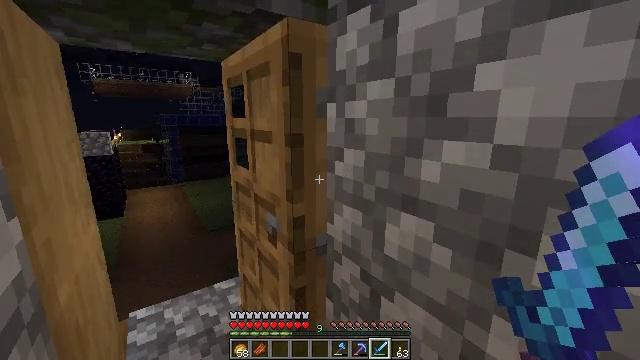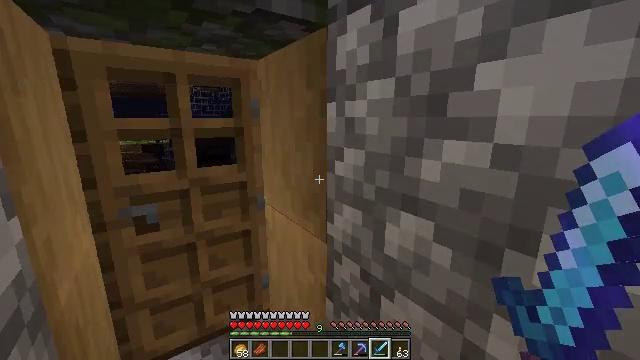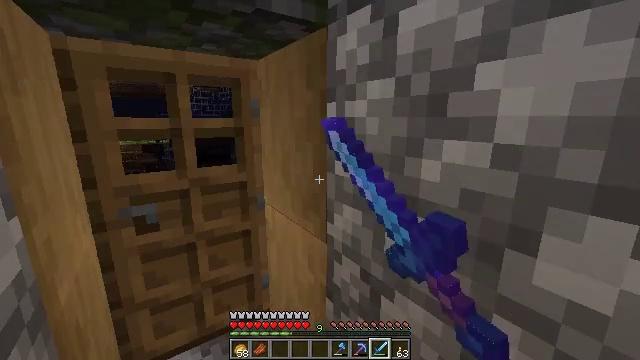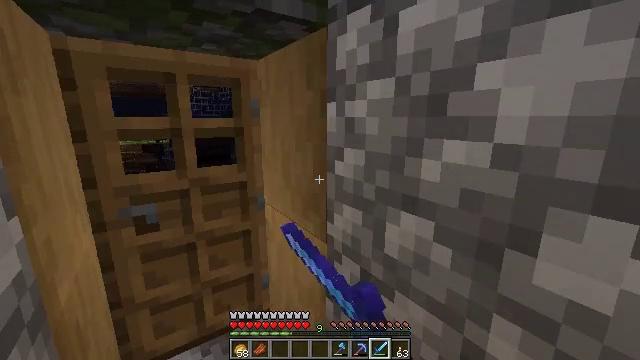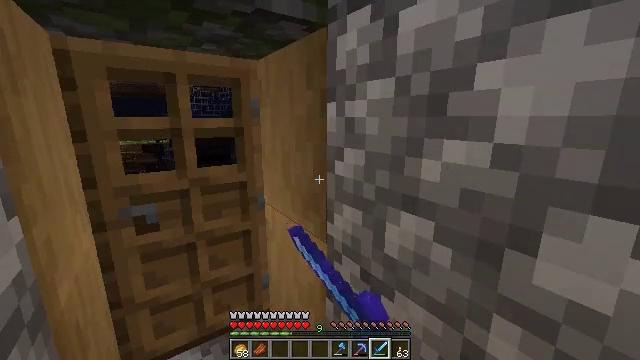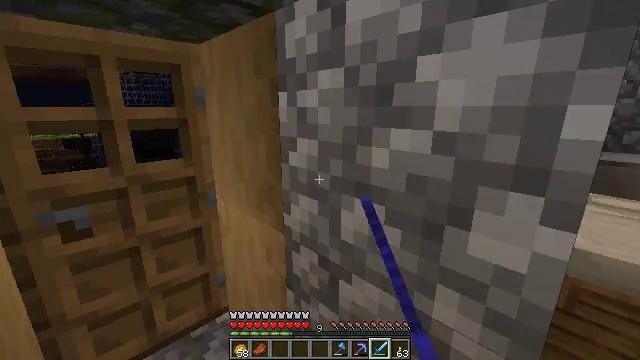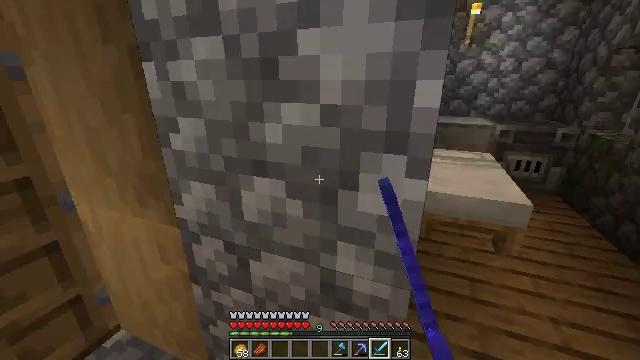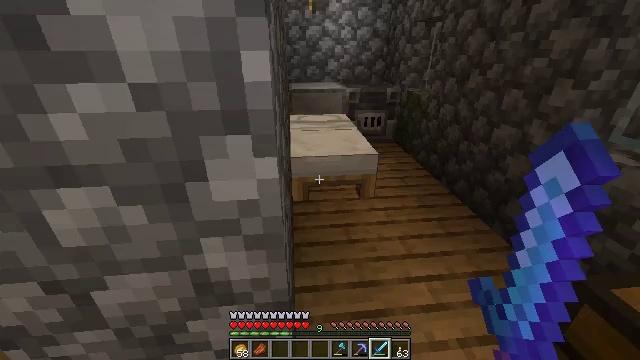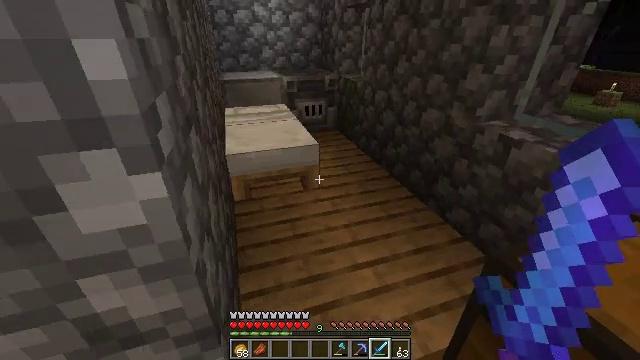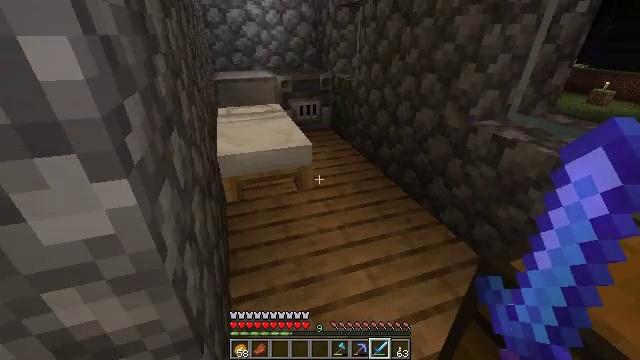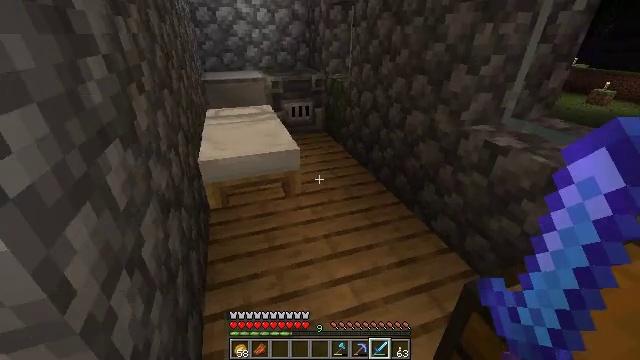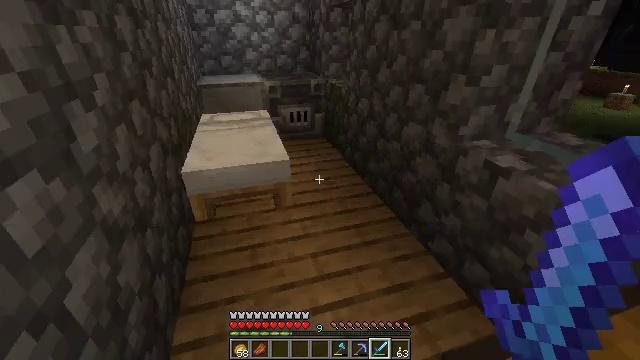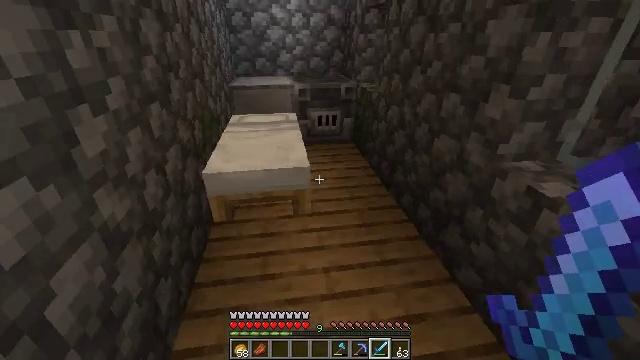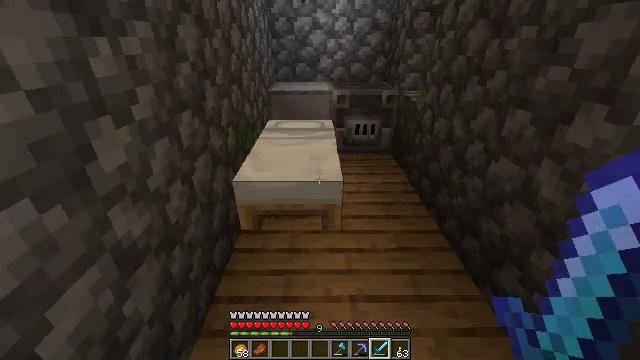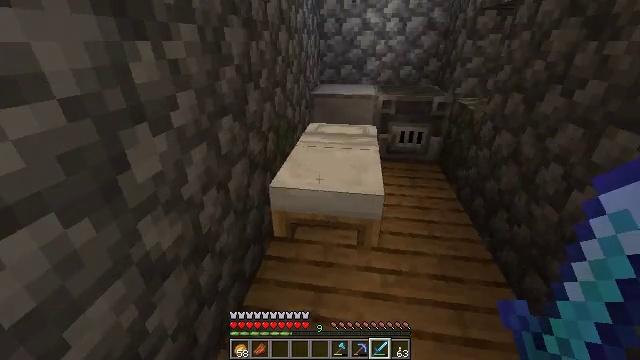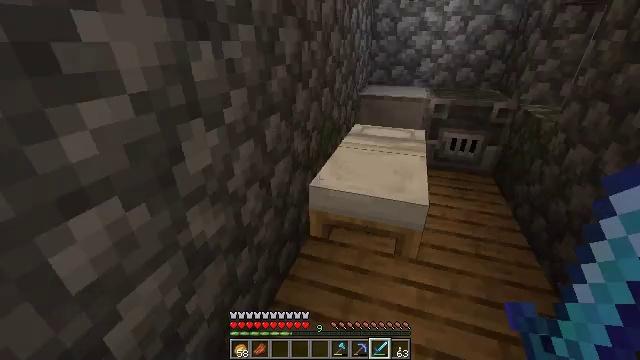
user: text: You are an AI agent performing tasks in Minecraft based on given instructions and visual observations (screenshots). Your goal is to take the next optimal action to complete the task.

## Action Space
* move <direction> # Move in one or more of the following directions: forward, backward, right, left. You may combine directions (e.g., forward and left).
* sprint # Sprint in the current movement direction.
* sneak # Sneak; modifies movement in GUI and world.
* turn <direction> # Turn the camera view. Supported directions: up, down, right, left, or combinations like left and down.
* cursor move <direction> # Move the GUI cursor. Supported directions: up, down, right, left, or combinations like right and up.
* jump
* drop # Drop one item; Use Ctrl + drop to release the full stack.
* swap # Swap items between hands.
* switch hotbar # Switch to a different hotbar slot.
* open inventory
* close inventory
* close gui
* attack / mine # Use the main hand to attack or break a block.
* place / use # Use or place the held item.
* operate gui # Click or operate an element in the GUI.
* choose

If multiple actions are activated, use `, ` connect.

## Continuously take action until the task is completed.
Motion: motion action
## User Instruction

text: Attack the chest to pick it up.
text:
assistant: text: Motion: use / place
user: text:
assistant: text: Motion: use / place
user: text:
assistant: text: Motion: use / place
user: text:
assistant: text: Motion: no_op
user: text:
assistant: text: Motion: turn right and down
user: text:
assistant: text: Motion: turn right and down
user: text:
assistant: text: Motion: move forward and move right, turn right and down
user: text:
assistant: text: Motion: move forward and move right, turn right and down
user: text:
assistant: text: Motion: move forward and move right
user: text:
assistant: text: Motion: move forward and move right
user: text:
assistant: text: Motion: move forward and move right, turn left
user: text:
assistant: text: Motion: move forward and move right, turn left
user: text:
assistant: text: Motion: move forward and move right, turn left
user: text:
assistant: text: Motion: move forward, turn left
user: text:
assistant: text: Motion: move forward, turn left
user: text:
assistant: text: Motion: move forward, turn left and down
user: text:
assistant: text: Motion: turn left and down
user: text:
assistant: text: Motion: turn down
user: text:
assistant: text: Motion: use / place
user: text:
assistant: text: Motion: use / place
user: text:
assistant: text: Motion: turn right and down, use / place
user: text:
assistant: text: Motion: turn right and down
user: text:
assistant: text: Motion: no_op
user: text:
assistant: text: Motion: no_op
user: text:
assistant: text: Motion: no_op
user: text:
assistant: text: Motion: no_op
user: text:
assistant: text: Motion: no_op
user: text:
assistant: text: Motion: use / place
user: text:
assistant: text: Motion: use / place
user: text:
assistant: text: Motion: use / place